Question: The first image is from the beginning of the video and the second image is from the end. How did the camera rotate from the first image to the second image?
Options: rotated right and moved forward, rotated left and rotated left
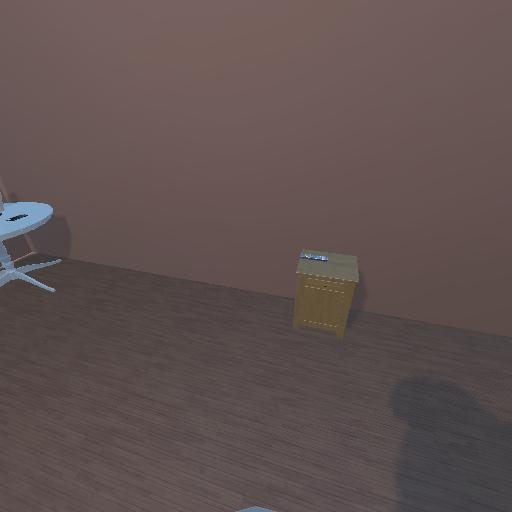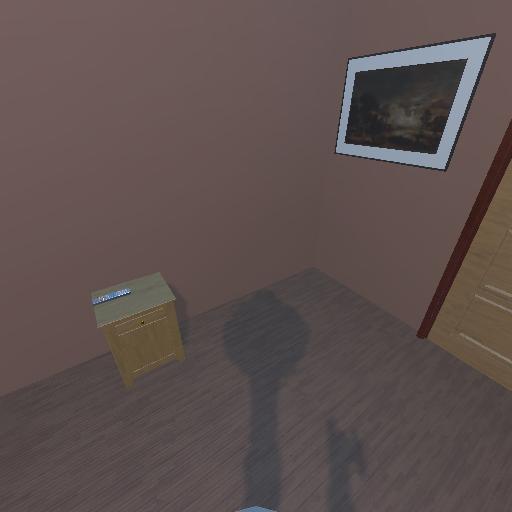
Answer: rotated right and moved forward